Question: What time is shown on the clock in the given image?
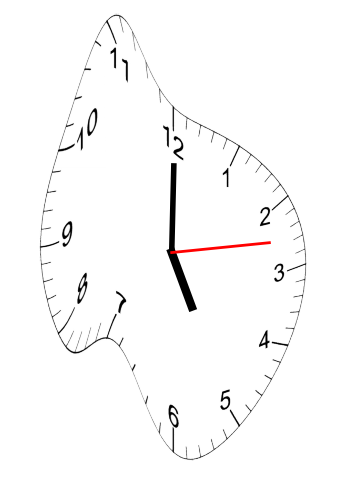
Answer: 05:00:13